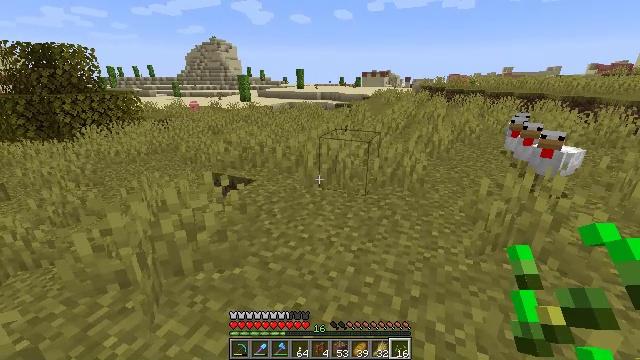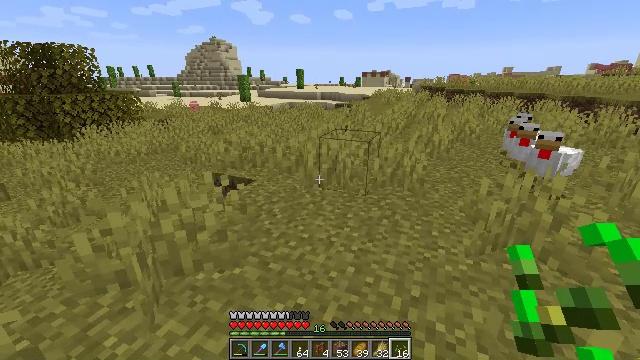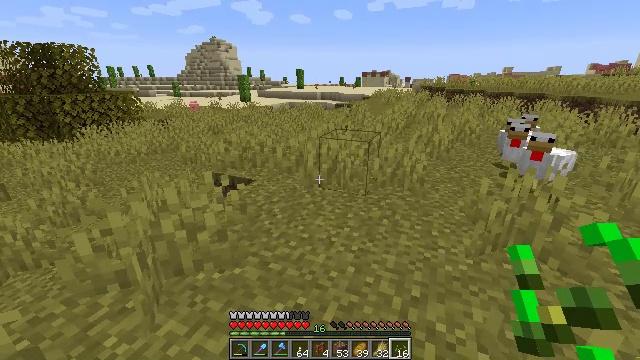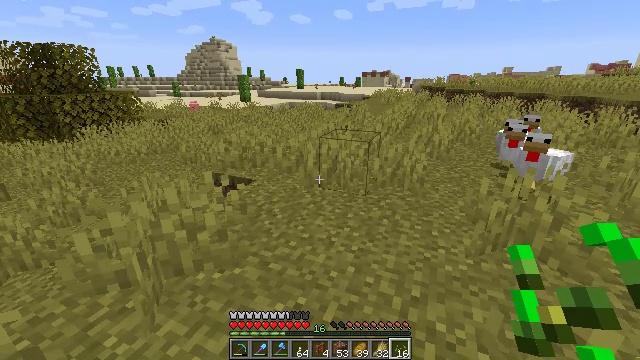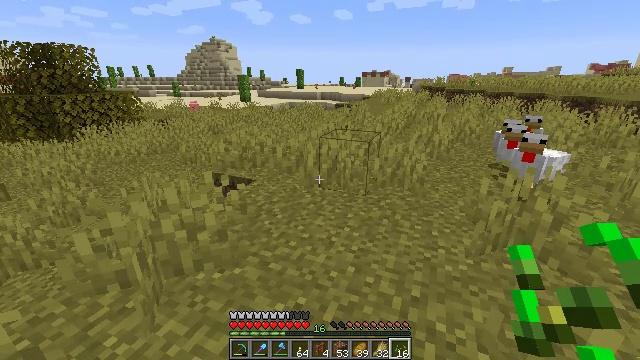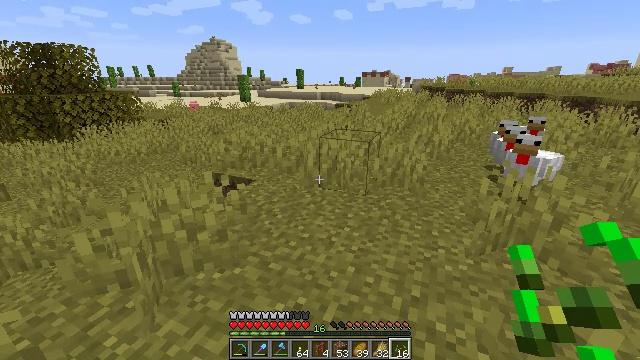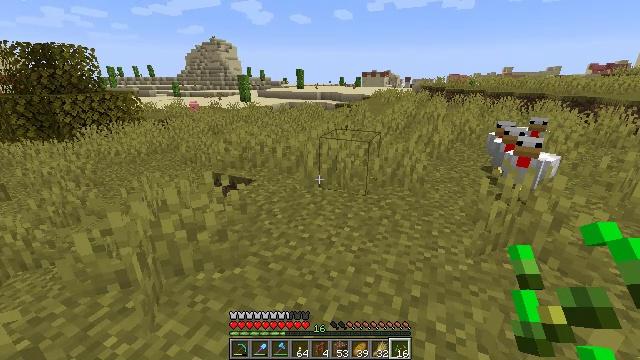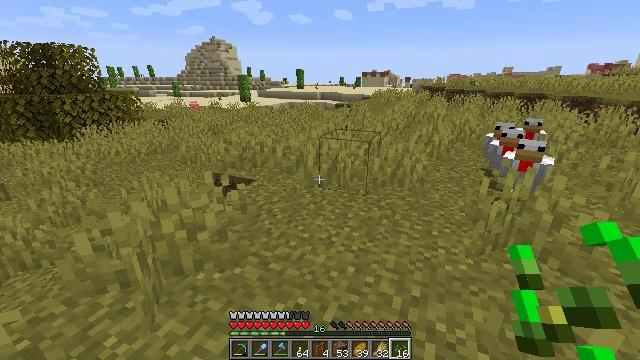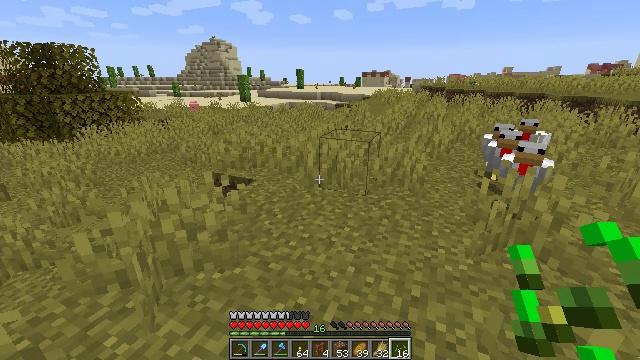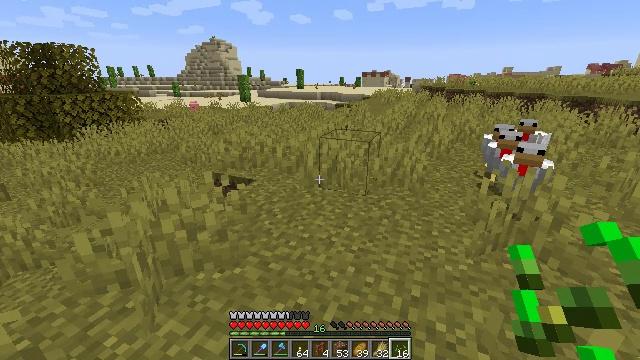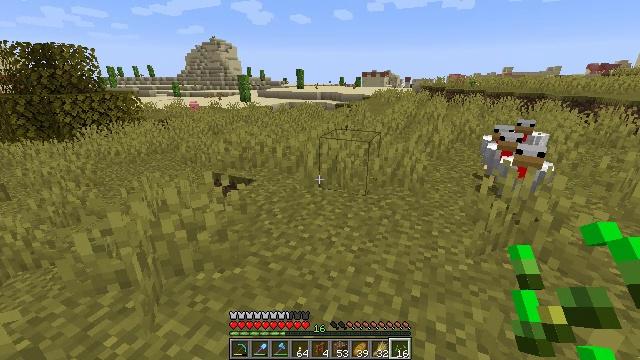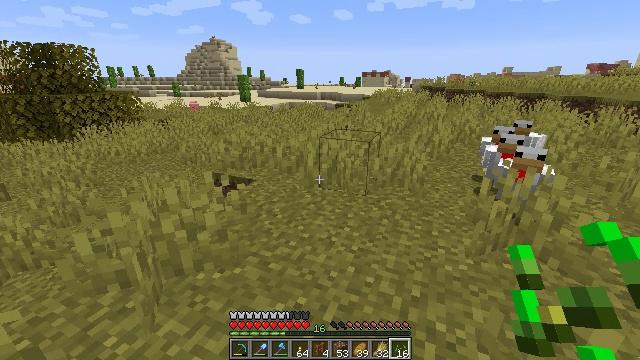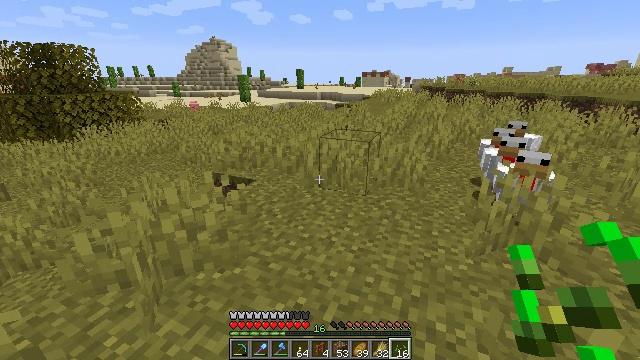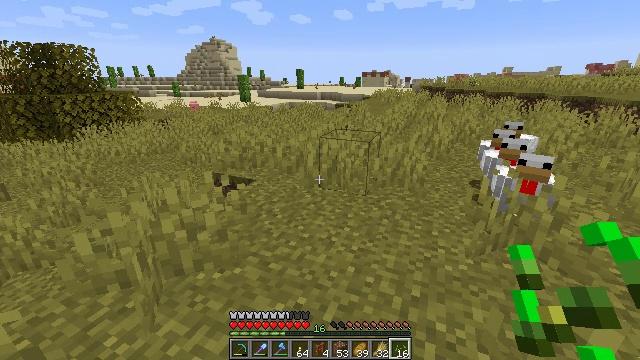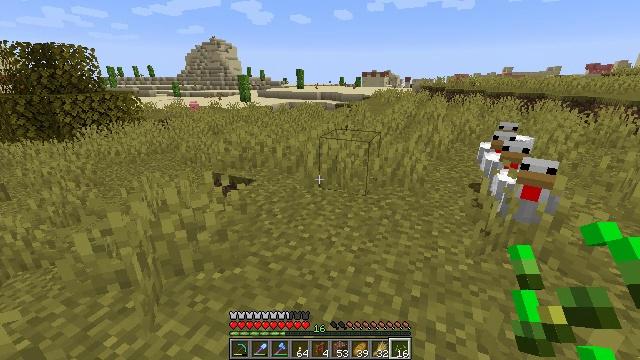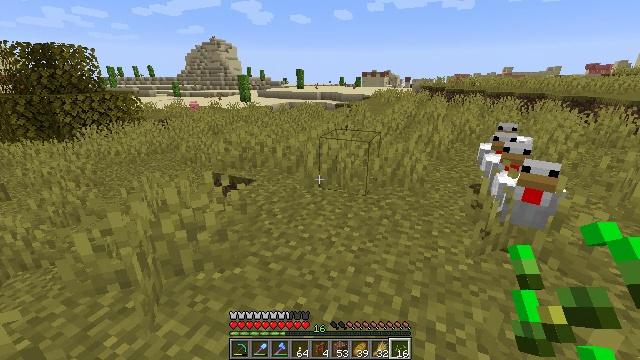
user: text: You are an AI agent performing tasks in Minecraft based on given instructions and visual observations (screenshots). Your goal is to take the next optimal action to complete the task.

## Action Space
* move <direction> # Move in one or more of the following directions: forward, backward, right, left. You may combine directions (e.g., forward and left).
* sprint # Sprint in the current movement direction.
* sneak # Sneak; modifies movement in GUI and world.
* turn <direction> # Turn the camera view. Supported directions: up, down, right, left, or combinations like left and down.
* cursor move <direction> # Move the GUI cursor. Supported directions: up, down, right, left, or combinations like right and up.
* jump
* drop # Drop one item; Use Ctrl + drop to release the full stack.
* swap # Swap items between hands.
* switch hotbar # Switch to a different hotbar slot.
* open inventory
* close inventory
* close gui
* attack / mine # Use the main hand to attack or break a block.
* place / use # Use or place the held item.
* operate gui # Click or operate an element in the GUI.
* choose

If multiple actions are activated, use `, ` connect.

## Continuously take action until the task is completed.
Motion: motion action
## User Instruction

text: Gather the acacia fence.
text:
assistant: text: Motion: no_op
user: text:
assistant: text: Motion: no_op
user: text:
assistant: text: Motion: no_op
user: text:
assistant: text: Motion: no_op
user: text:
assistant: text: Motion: no_op
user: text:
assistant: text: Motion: no_op
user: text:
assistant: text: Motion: no_op
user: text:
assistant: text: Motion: no_op
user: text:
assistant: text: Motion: no_op
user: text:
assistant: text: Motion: no_op
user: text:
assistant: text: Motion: no_op
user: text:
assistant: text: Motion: no_op
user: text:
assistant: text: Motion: no_op
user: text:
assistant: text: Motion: no_op
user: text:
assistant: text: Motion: no_op
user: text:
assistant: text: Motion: no_op
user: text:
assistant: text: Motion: no_op
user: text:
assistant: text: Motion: move left
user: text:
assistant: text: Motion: move back and move left
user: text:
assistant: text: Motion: move back and move left
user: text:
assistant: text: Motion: move back and move left
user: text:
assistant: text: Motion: move back and move left
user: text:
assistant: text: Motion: move back and move left, turn left and down
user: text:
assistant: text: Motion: move back and move left, turn left and down
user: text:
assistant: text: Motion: move back and move left, turn left
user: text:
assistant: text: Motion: move back and move left, turn left
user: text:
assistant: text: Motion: move back and move left, turn left
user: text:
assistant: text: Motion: move left, turn left
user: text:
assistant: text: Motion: move left, turn left
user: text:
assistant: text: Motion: move left, turn left